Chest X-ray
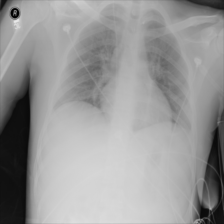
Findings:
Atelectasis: positive
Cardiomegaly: negative
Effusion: negative
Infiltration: positive
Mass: negative
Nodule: negative
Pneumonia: negative
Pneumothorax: negative
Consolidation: negative
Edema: negative
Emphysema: negative
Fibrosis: negative
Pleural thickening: negative
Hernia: negative